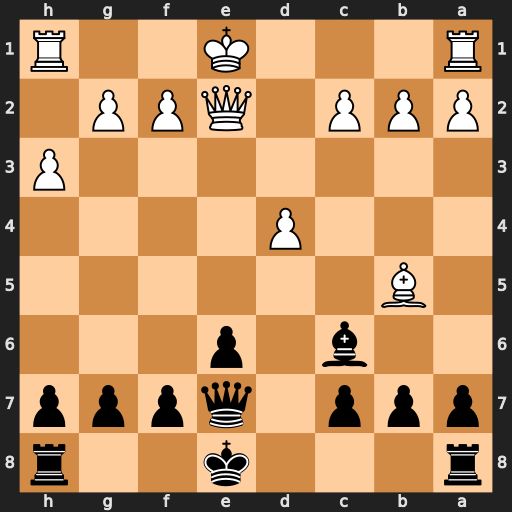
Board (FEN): r3k2r/ppp1qppp/2b1p3/1B6/3P4/7P/PPP1QPP1/R3K2R
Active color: b
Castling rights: KQkq
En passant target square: -
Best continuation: Qb4+ c3 Qxb5 Qxb5 Bxb5